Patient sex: M
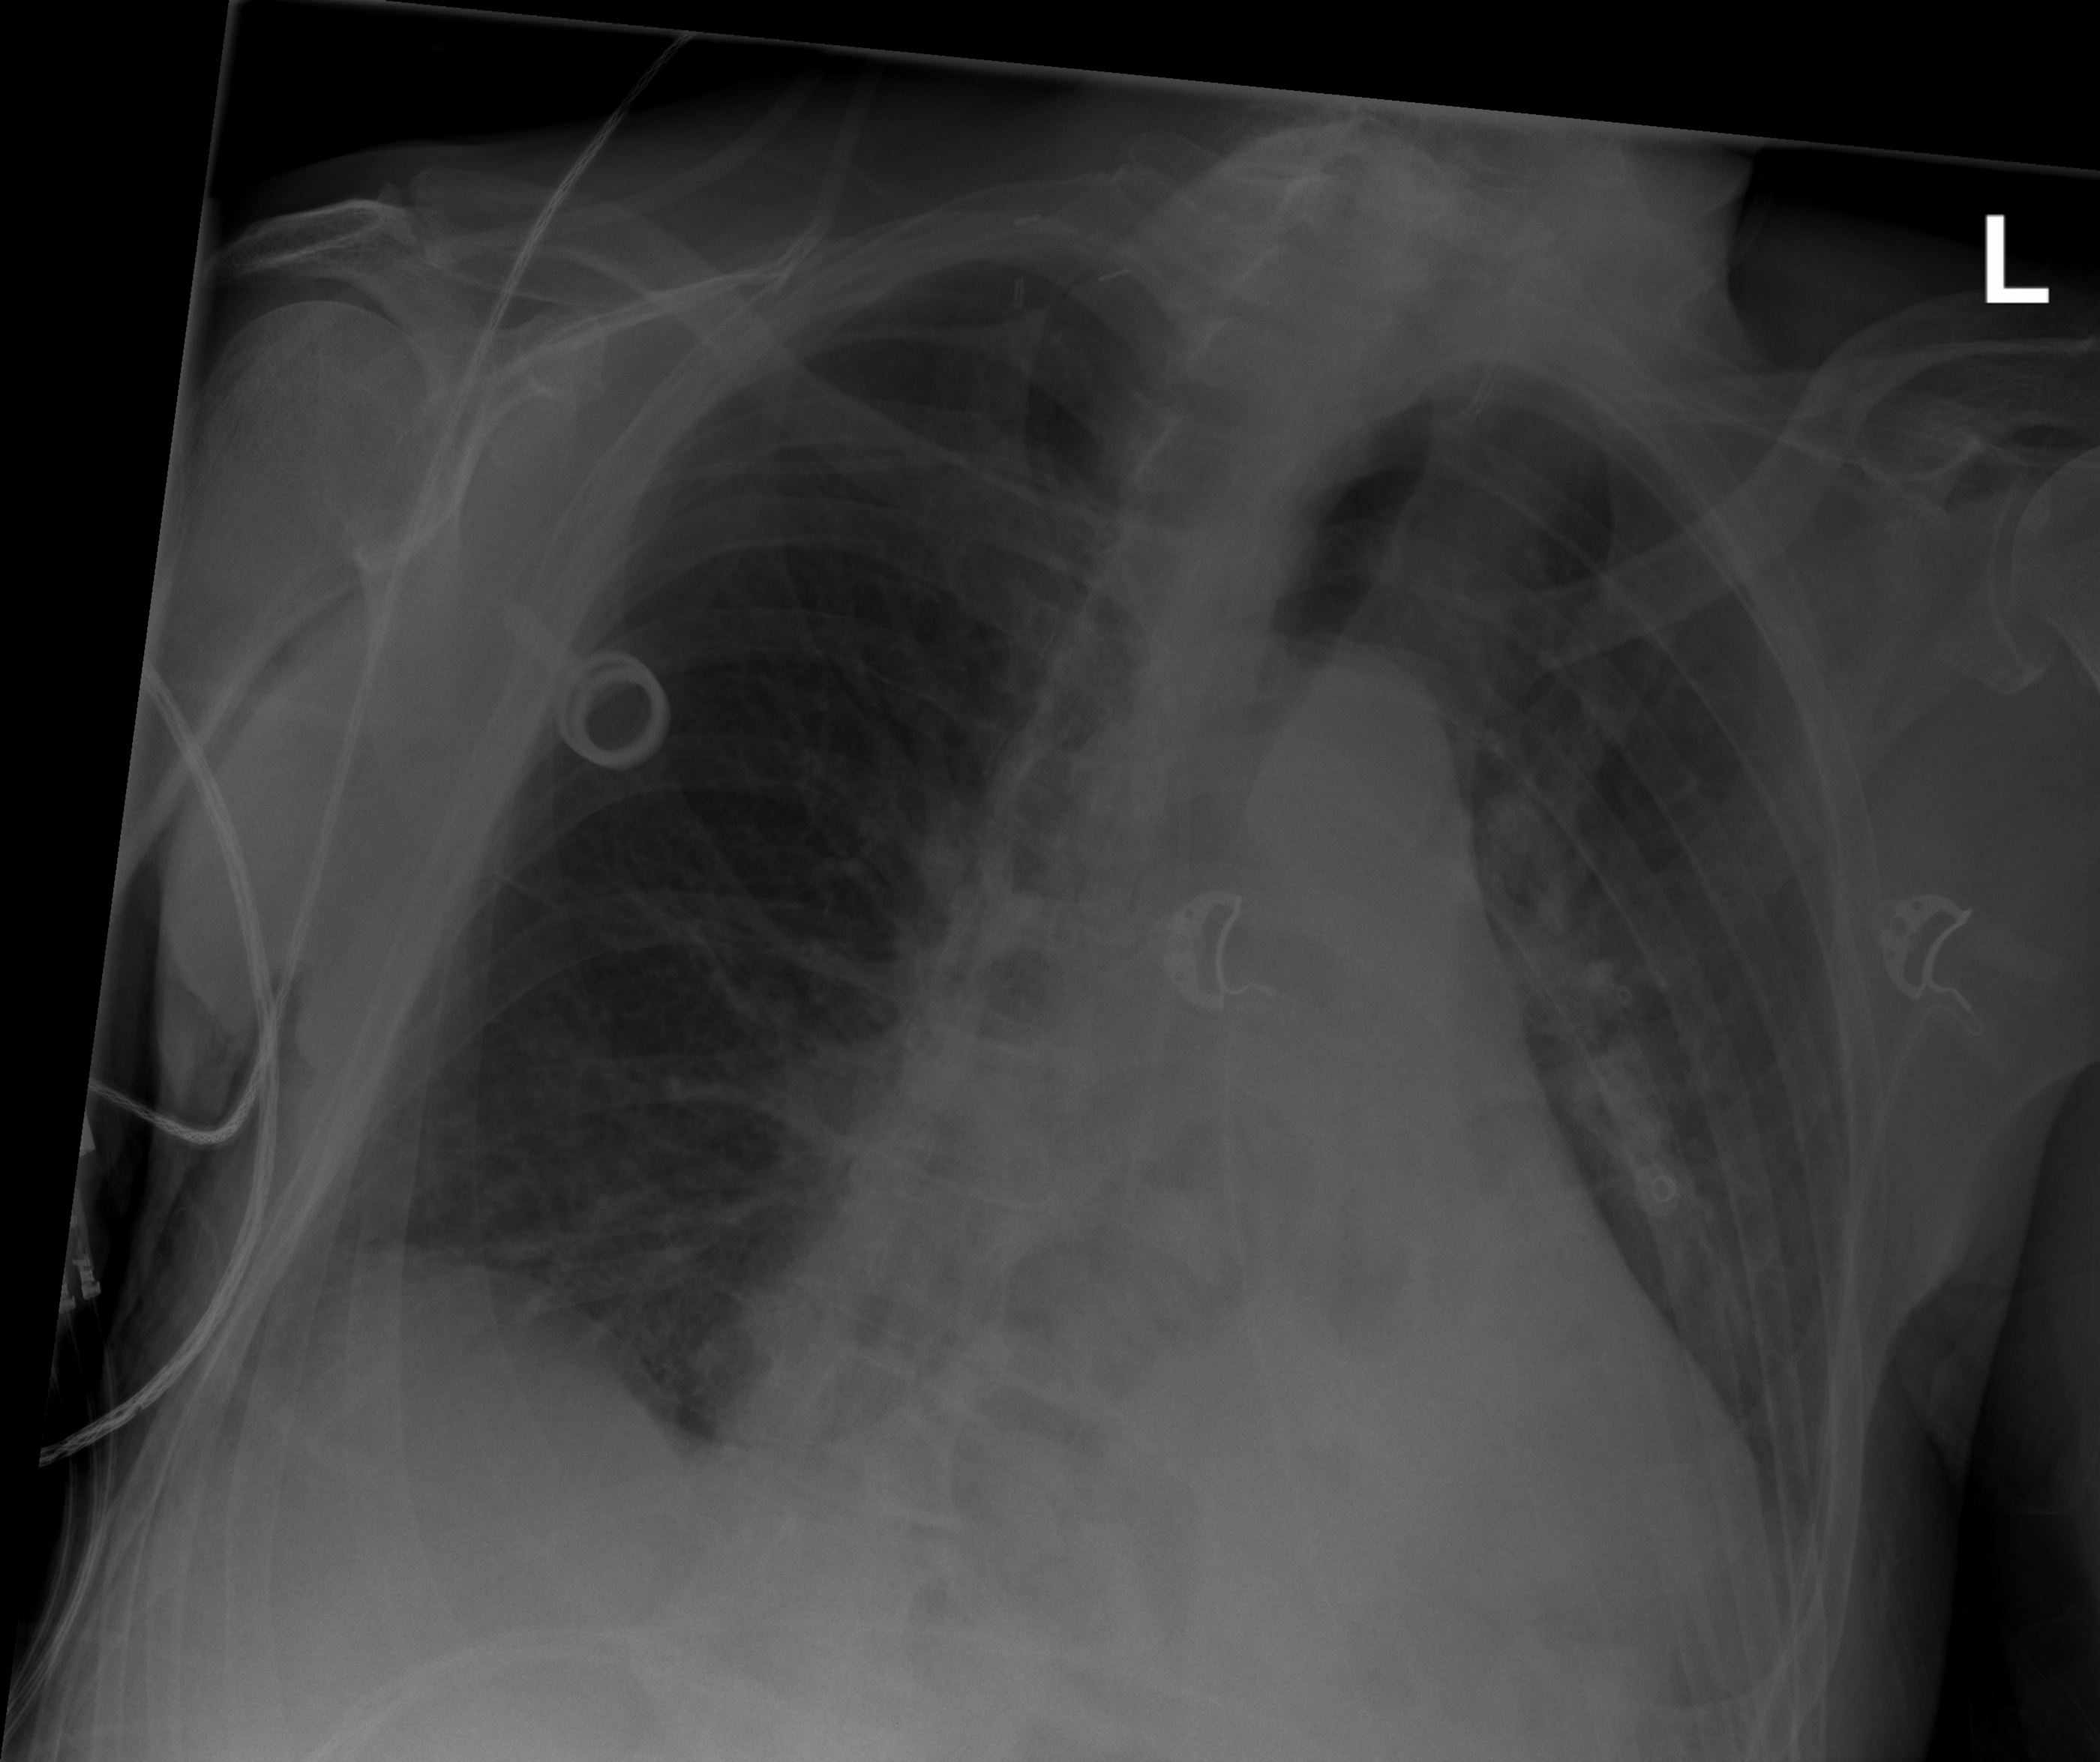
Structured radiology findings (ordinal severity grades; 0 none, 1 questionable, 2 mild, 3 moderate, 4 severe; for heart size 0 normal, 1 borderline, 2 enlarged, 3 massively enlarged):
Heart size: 0
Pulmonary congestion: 0
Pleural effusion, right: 0
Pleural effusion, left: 0
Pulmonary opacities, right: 1
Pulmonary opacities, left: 2
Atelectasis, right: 0
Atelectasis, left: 2